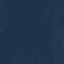
Label: SeaLake